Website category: auto
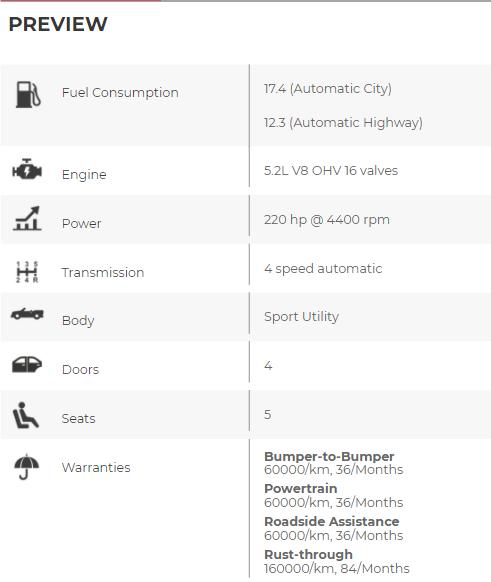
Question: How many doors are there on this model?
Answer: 4

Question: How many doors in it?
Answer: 4

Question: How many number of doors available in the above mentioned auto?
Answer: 4

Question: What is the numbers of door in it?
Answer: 4

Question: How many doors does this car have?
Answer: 4

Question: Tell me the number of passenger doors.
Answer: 4

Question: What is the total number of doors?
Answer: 4

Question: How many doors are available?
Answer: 4

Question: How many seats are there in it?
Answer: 5

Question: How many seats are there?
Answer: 5

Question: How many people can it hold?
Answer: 5

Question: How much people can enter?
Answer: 5

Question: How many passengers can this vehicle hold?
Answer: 5

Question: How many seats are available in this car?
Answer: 5

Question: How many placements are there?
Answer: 5

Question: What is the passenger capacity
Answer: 5

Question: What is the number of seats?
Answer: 5

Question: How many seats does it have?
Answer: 5

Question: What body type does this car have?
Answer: Sport Utility

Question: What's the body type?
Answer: Sport Utility

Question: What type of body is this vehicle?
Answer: Sport Utility

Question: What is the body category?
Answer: Sport Utility

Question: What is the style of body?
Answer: Sport Utility

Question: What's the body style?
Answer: Sport Utility

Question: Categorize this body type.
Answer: Sport Utility

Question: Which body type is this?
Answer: Sport Utility

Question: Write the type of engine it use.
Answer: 5.2L V8 OHV 16 valves

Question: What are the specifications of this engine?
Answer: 5.2L V8 OHV 16 valves

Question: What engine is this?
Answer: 5.2L V8 OHV 16 valves

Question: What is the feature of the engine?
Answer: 5.2L V8 OHV 16 valves

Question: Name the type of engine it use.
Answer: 5.2L V8 OHV 16 valves

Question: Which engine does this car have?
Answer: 5.2L V8 OHV 16 valves

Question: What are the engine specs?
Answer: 5.2L V8 OHV 16 valves

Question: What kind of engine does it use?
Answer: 5.2L V8 OHV 16 valves

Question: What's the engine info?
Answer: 5.2L V8 OHV 16 valves

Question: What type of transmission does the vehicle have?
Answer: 4 speed automatic

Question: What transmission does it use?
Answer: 4 speed automatic

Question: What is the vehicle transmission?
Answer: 4 speed automatic

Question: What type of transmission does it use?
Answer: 4 speed automatic

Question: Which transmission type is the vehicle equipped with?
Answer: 4 speed automatic

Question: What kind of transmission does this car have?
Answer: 4 speed automatic

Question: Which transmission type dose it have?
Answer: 4 speed automatic

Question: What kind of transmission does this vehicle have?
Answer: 4 speed automatic

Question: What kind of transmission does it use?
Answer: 4 speed automatic

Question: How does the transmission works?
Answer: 4 speed automatic

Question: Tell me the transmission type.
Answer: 4 speed automatic

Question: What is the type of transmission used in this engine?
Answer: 4 speed automatic

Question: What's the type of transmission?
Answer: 4 speed automatic

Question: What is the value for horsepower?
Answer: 220 hp @ 4400 rpm

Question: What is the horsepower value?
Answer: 220 hp @ 4400 rpm

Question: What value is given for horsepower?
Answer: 220 hp @ 4400 rpm

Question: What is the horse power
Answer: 220 hp @ 4400 rpm

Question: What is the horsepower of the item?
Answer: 220 hp @ 4400 rpm

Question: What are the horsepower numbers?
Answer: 220 hp @ 4400 rpm

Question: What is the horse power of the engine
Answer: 220 hp @ 4400 rpm

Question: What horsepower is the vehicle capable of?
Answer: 220 hp @ 4400 rpm

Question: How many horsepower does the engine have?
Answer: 220 hp @ 4400 rpm

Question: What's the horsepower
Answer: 220 hp @ 4400 rpm

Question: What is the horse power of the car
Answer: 220 hp @ 4400 rpm

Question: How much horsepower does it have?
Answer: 220 hp @ 4400 rpm

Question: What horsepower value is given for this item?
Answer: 220 hp @ 4400 rpm

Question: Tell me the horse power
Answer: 220 hp @ 4400 rpm

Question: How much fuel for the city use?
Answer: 17.4 (Automatic City)

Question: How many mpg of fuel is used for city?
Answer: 17.4 (Automatic City)